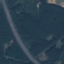
Land use / land cover: Highway